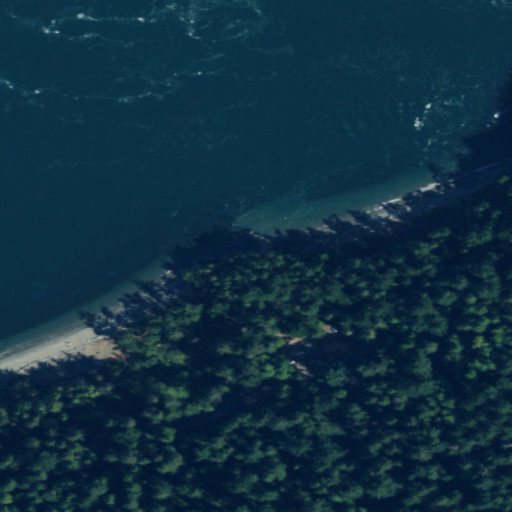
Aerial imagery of cape in Washington named Gun Point containing open water, evergreen forest, open development, woody wetlands, herbaceous wetlands, barren land, and low intensity development